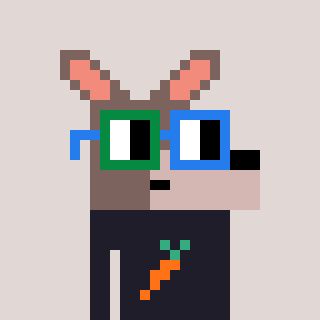
a pixel art character with square green and blue glasses, a kangaroo-shaped head and a grayscale-colored body on a warm background